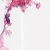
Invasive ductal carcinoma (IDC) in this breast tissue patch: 0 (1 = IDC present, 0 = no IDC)